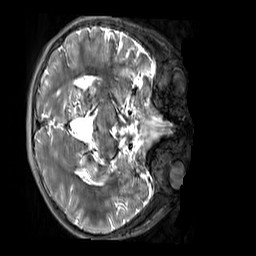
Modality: T2w
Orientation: axial
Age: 11
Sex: male
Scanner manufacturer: siemens
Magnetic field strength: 3 T
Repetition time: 3.2 s
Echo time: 0.408 s